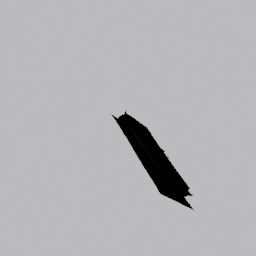
Label: architecture